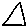
Label: triangle